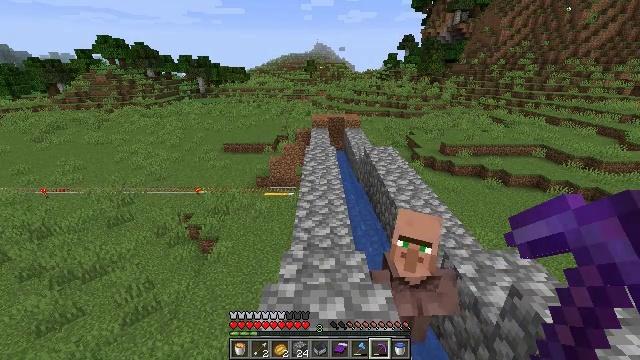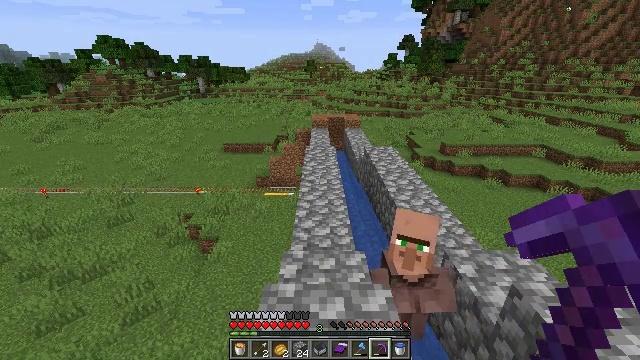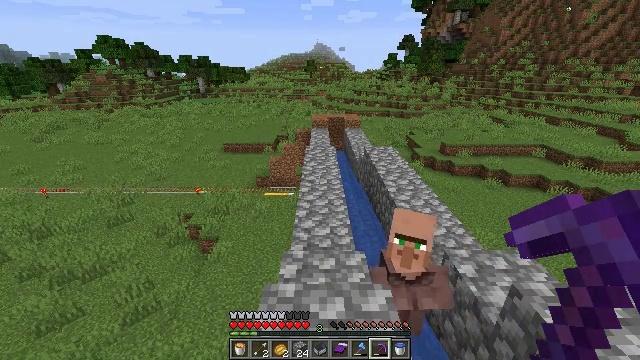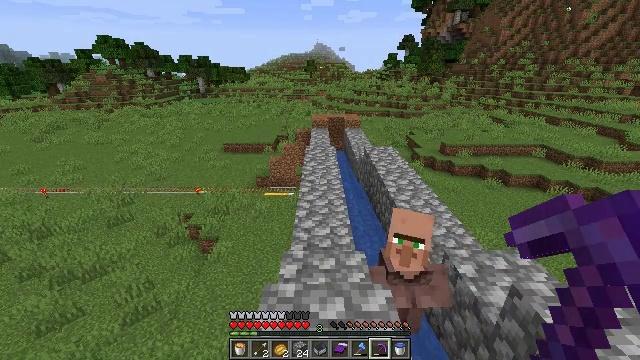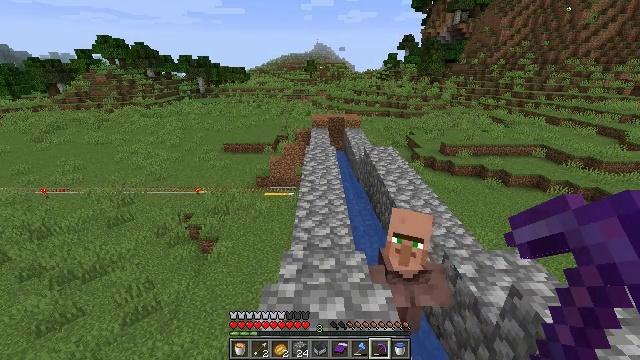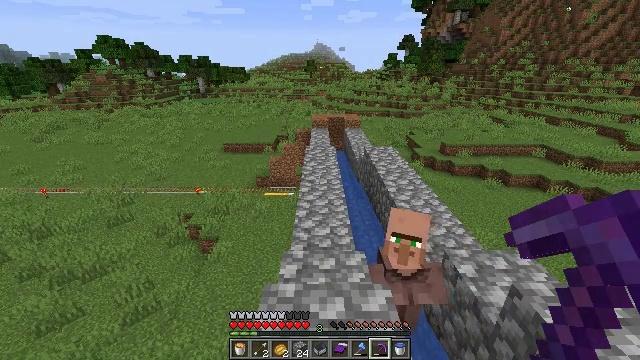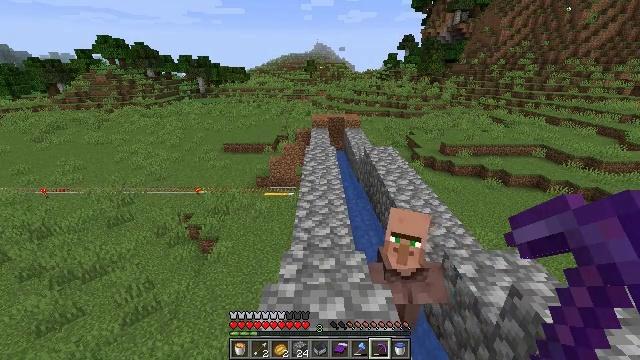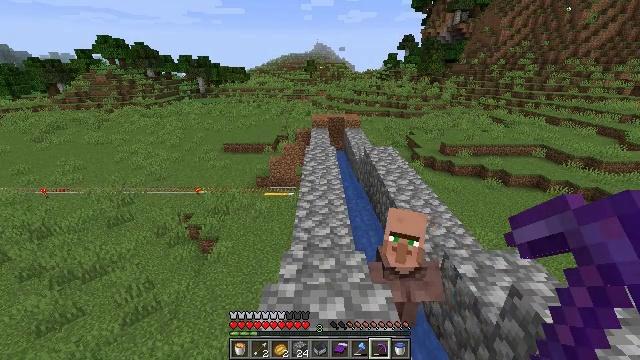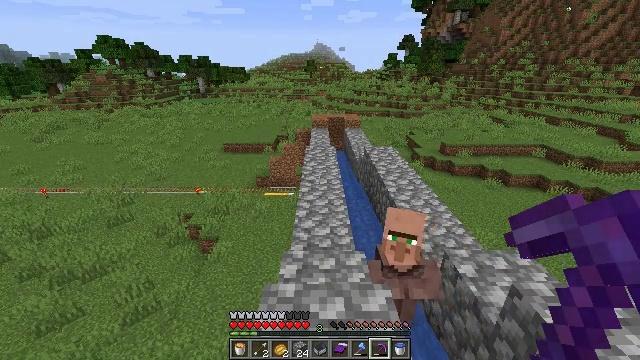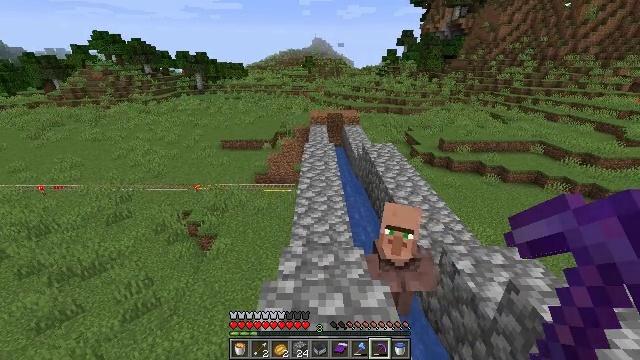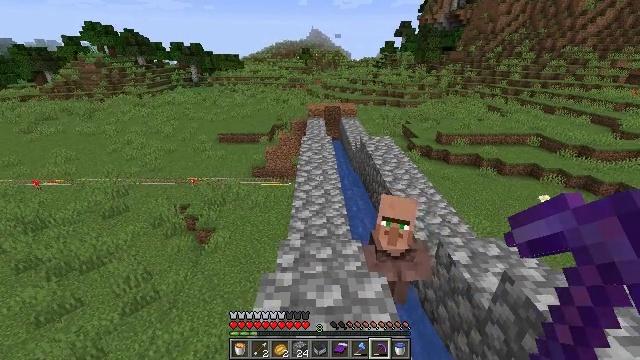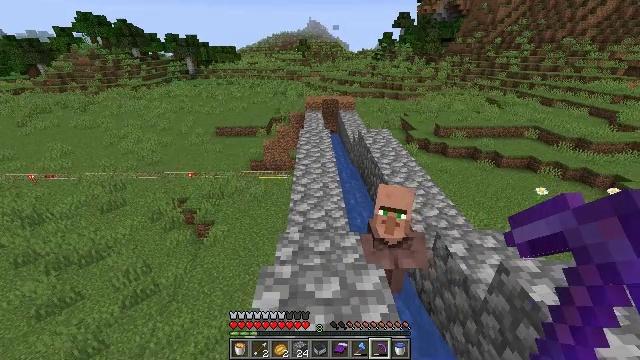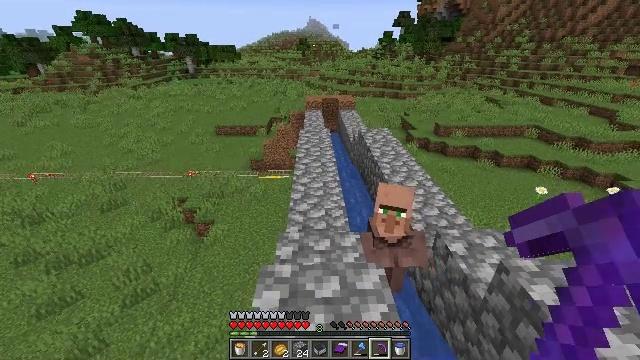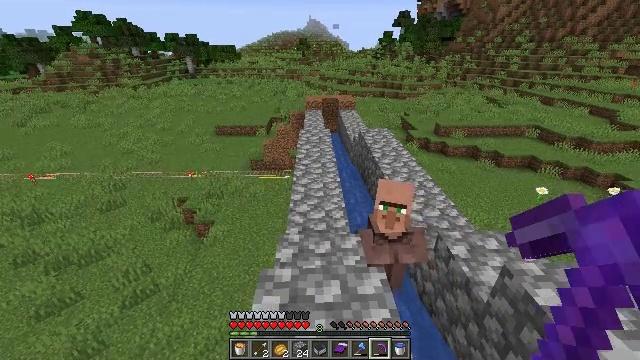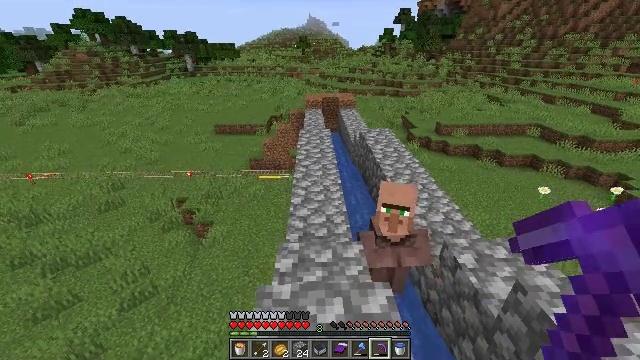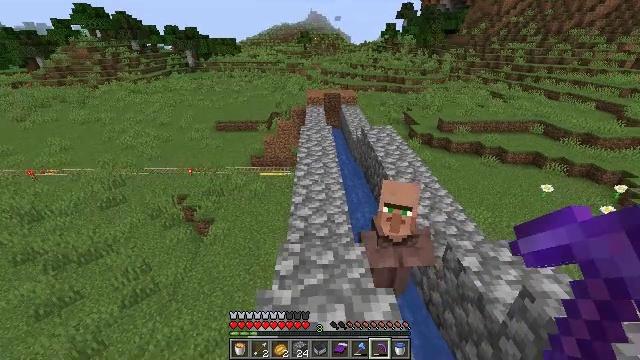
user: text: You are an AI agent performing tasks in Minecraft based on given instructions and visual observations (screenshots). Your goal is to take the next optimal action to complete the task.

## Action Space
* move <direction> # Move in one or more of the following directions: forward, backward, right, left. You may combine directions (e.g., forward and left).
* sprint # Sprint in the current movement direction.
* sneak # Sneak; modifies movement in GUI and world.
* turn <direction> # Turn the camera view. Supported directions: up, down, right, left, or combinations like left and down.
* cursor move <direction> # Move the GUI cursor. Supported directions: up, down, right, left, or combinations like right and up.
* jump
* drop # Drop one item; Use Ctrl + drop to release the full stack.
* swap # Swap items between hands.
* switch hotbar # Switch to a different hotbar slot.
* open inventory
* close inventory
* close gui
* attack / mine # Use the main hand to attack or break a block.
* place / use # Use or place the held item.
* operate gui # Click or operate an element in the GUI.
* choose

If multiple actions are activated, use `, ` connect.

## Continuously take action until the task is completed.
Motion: motion action
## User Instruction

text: Break the cobblestone to create a path.
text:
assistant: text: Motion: no_op
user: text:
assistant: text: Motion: no_op
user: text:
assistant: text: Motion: no_op
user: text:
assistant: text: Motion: no_op
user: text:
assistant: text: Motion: no_op
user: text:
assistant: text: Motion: no_op
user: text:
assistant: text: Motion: no_op
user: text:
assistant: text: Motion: no_op
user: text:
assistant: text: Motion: no_op
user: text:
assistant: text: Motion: turn down
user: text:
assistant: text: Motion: turn down
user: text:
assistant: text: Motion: no_op
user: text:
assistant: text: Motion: move forward
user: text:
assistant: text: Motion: move forward
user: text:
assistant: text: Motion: move forward
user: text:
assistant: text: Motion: move forward
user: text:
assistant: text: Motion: move forward
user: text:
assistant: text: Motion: move forward
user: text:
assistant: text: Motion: move forward
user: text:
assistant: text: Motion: move forward
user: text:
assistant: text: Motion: move forward
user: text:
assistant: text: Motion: move forward
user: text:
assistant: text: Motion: move forward
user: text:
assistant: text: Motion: move forward
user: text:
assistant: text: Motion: move forward
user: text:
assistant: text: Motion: move forward
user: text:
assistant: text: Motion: move forward
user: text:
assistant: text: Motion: move forward
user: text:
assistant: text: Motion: move forward
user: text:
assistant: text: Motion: move forward